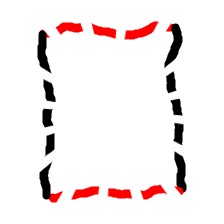
Shape: rectangle